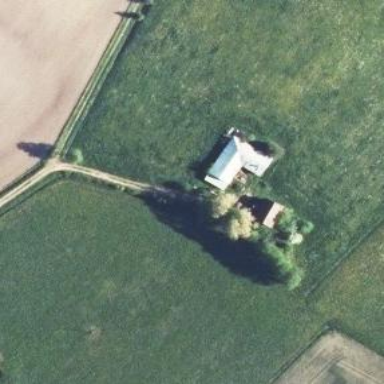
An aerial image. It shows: Farm.